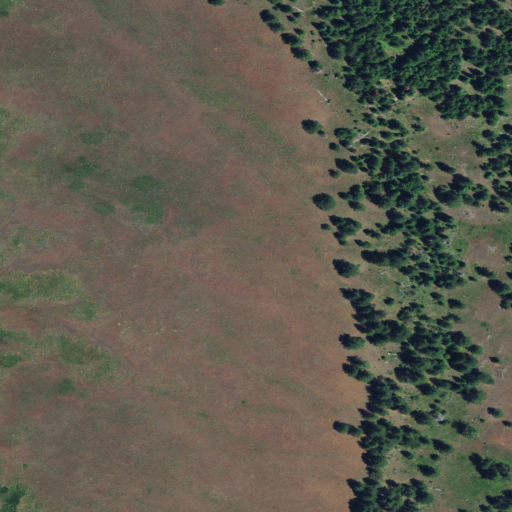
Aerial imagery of mountain in Oregon named Table Mountain containing grassland, shrub, evergreen forest, and herbaceous wetlands